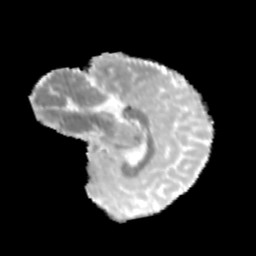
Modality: MD
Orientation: sagittal
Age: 9
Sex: male
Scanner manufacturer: siemens
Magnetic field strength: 3 T
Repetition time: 3.8 s
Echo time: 0.07 s